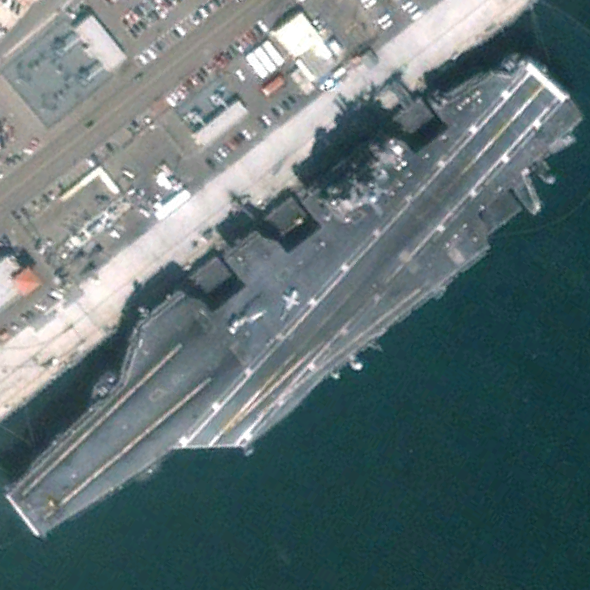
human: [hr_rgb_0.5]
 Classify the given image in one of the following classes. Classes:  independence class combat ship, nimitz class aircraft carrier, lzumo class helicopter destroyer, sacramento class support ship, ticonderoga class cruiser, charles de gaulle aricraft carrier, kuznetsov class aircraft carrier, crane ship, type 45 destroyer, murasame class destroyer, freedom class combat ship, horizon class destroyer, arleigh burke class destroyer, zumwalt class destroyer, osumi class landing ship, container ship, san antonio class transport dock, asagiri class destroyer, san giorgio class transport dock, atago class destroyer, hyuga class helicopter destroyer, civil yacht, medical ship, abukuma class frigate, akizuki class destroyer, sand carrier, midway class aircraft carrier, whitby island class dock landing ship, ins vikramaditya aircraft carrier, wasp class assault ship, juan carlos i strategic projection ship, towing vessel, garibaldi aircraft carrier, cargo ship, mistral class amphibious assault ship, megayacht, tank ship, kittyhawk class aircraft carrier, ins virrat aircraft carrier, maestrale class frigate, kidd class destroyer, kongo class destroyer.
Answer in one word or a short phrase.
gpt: Nimitz class aircraft carrier